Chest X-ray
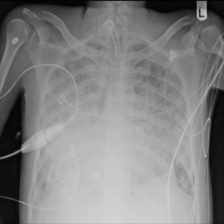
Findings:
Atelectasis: negative
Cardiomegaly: negative
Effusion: negative
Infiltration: positive
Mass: negative
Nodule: negative
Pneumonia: negative
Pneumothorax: negative
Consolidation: negative
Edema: negative
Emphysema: negative
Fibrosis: negative
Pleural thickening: negative
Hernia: negative